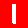
Digit: 1